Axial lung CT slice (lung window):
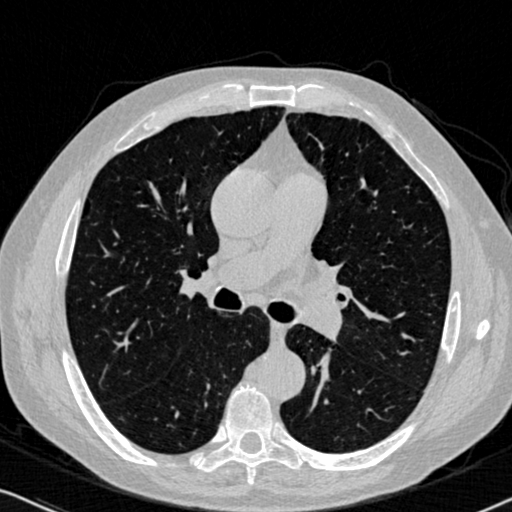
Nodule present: no